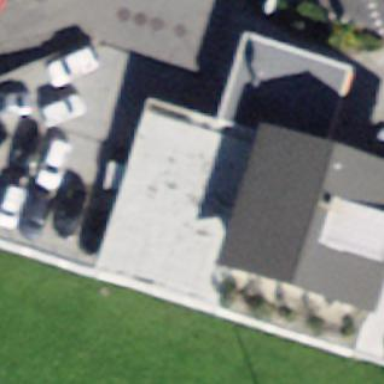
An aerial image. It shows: Fuel station building.